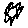
Label: sun